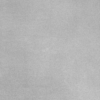
Label: dusty